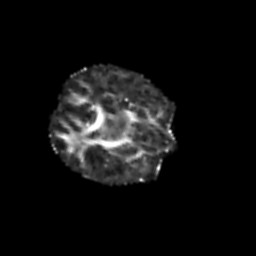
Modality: FA
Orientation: axial
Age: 51
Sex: female
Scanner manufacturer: siemens
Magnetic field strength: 3 T
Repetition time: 3.2 s
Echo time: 0.081 s